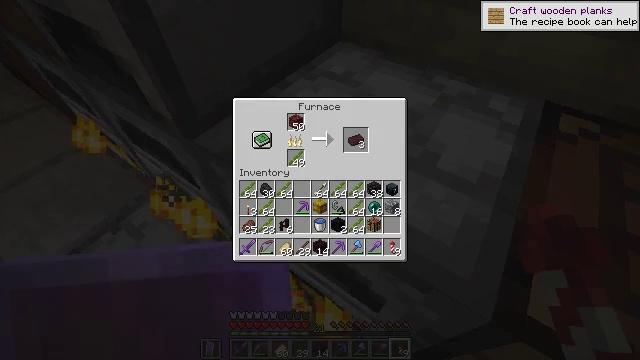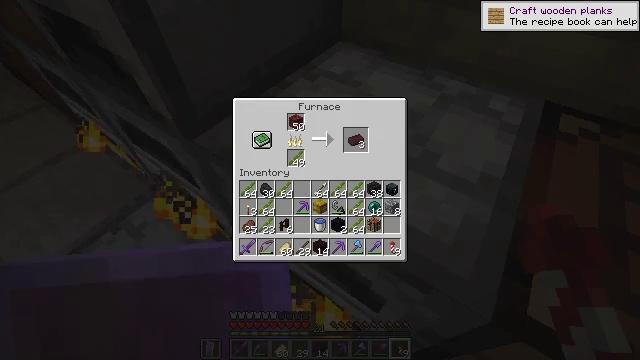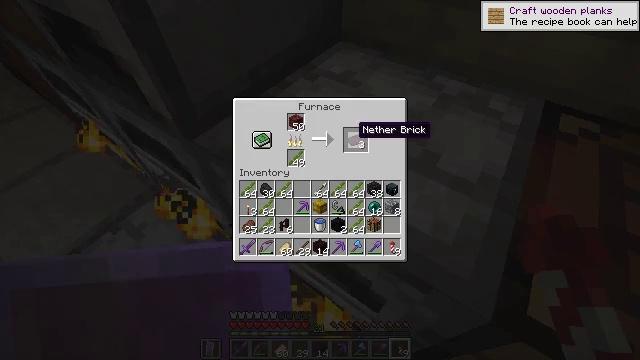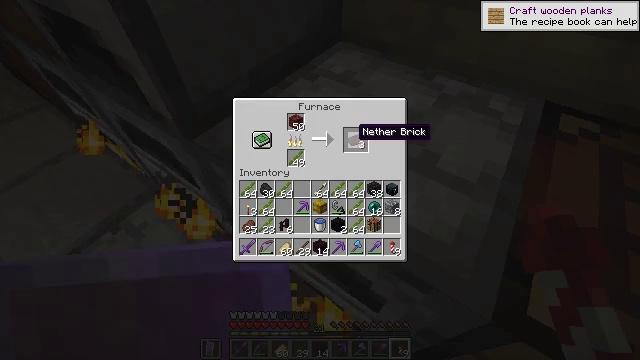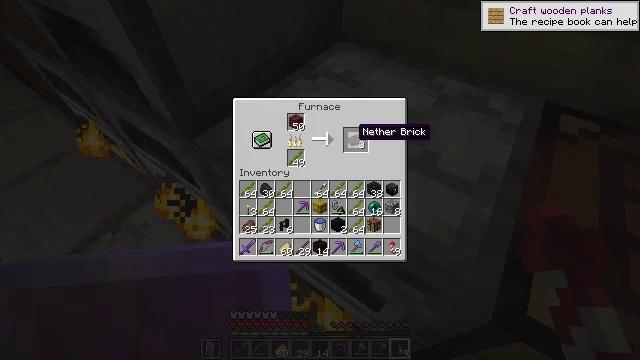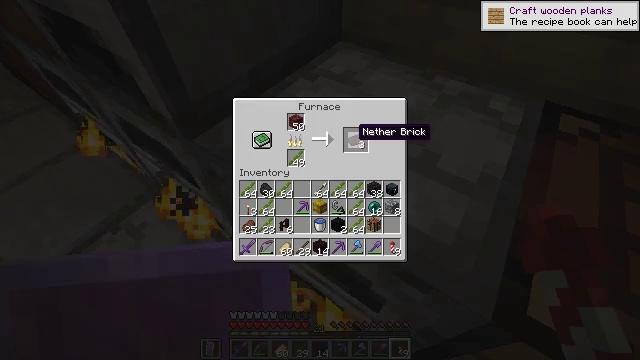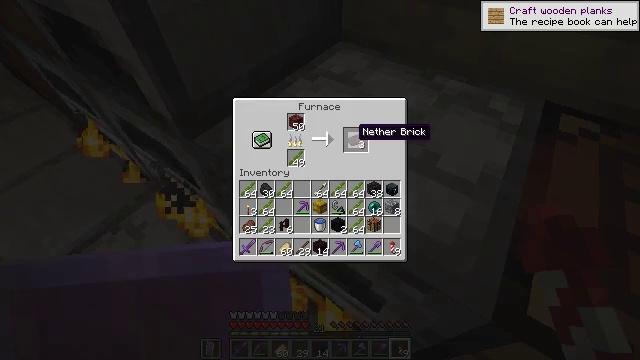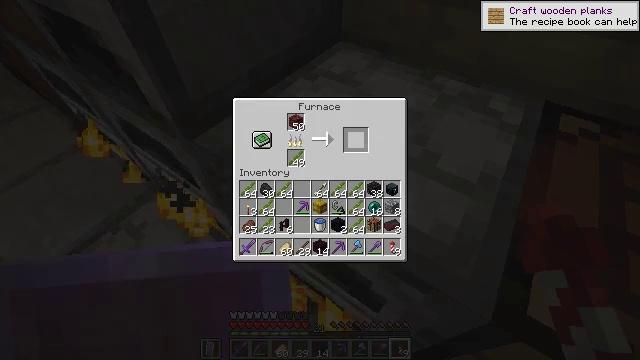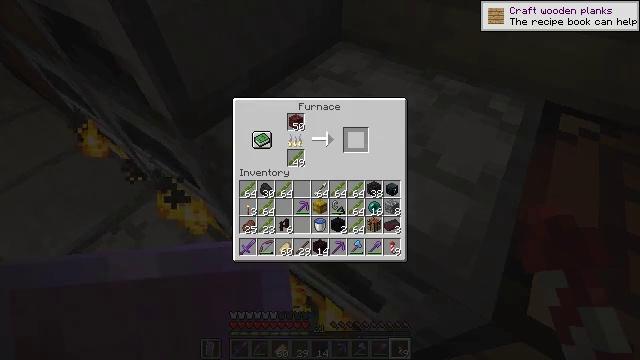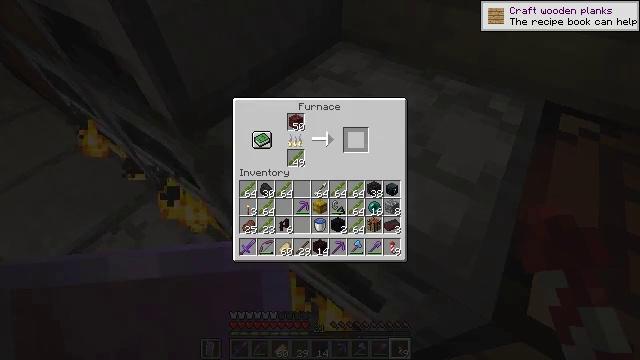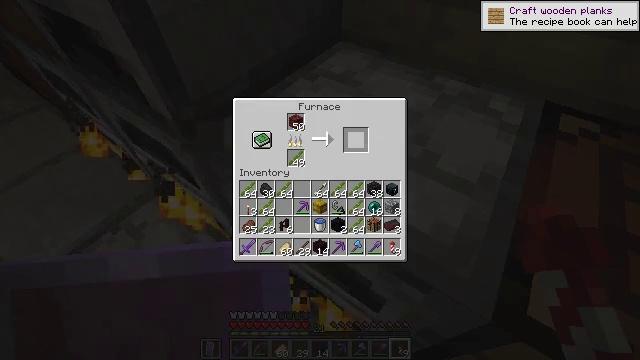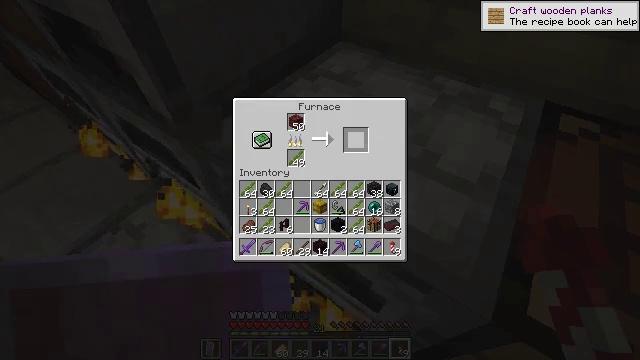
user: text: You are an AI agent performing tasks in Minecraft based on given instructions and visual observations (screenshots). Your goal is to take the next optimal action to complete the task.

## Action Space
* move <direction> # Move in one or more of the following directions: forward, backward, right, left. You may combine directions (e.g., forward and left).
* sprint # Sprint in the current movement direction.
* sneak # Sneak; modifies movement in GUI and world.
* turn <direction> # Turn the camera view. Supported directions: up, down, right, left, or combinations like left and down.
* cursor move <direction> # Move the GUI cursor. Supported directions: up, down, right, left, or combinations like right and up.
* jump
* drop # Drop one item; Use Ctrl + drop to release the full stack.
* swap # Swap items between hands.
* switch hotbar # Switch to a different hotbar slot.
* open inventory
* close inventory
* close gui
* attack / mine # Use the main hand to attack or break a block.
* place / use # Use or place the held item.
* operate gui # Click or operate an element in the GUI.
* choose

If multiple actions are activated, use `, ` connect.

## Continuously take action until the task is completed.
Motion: motion action
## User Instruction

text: Open the furnace and smelt netherrack to get nether brick.
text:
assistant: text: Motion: sneak
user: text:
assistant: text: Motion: sneak, turn down
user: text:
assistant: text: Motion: sneak
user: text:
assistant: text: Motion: sneak
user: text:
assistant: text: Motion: sneak
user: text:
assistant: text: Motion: sneak
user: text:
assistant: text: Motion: sneak, attack / mine
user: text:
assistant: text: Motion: sneak, attack / mine
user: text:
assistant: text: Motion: sneak
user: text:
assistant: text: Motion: sneak
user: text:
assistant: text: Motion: no_op
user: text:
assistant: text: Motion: no_op